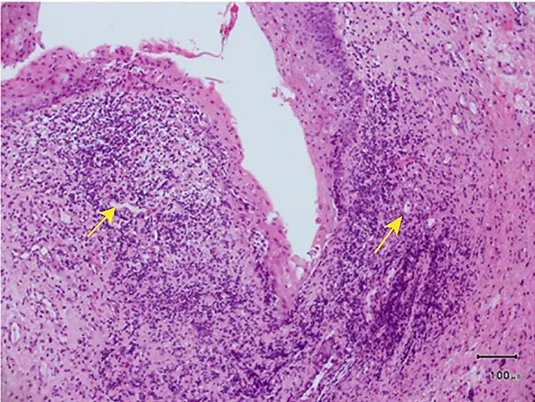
Vaginal wall biopsy. B, Squamous epithelial mucosa, atrophy of part of the squamous epithelium, scattered superficial dermis, infiltration of focal lymph and plasma cells, and formation of lymphoid follicles (yellow arrows). Scale bar: 100 mum.
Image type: pathology (h&e)